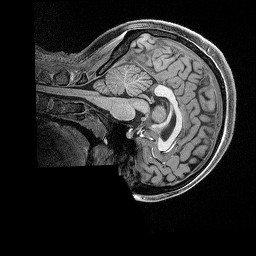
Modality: T1w
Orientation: sagittal
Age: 18
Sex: female
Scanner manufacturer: siemens
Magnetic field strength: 3 T
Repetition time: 2.5 s
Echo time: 0.00296 s